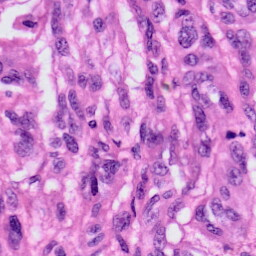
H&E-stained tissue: Skin